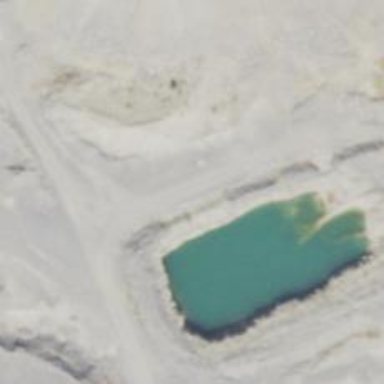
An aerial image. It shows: Quarry area.